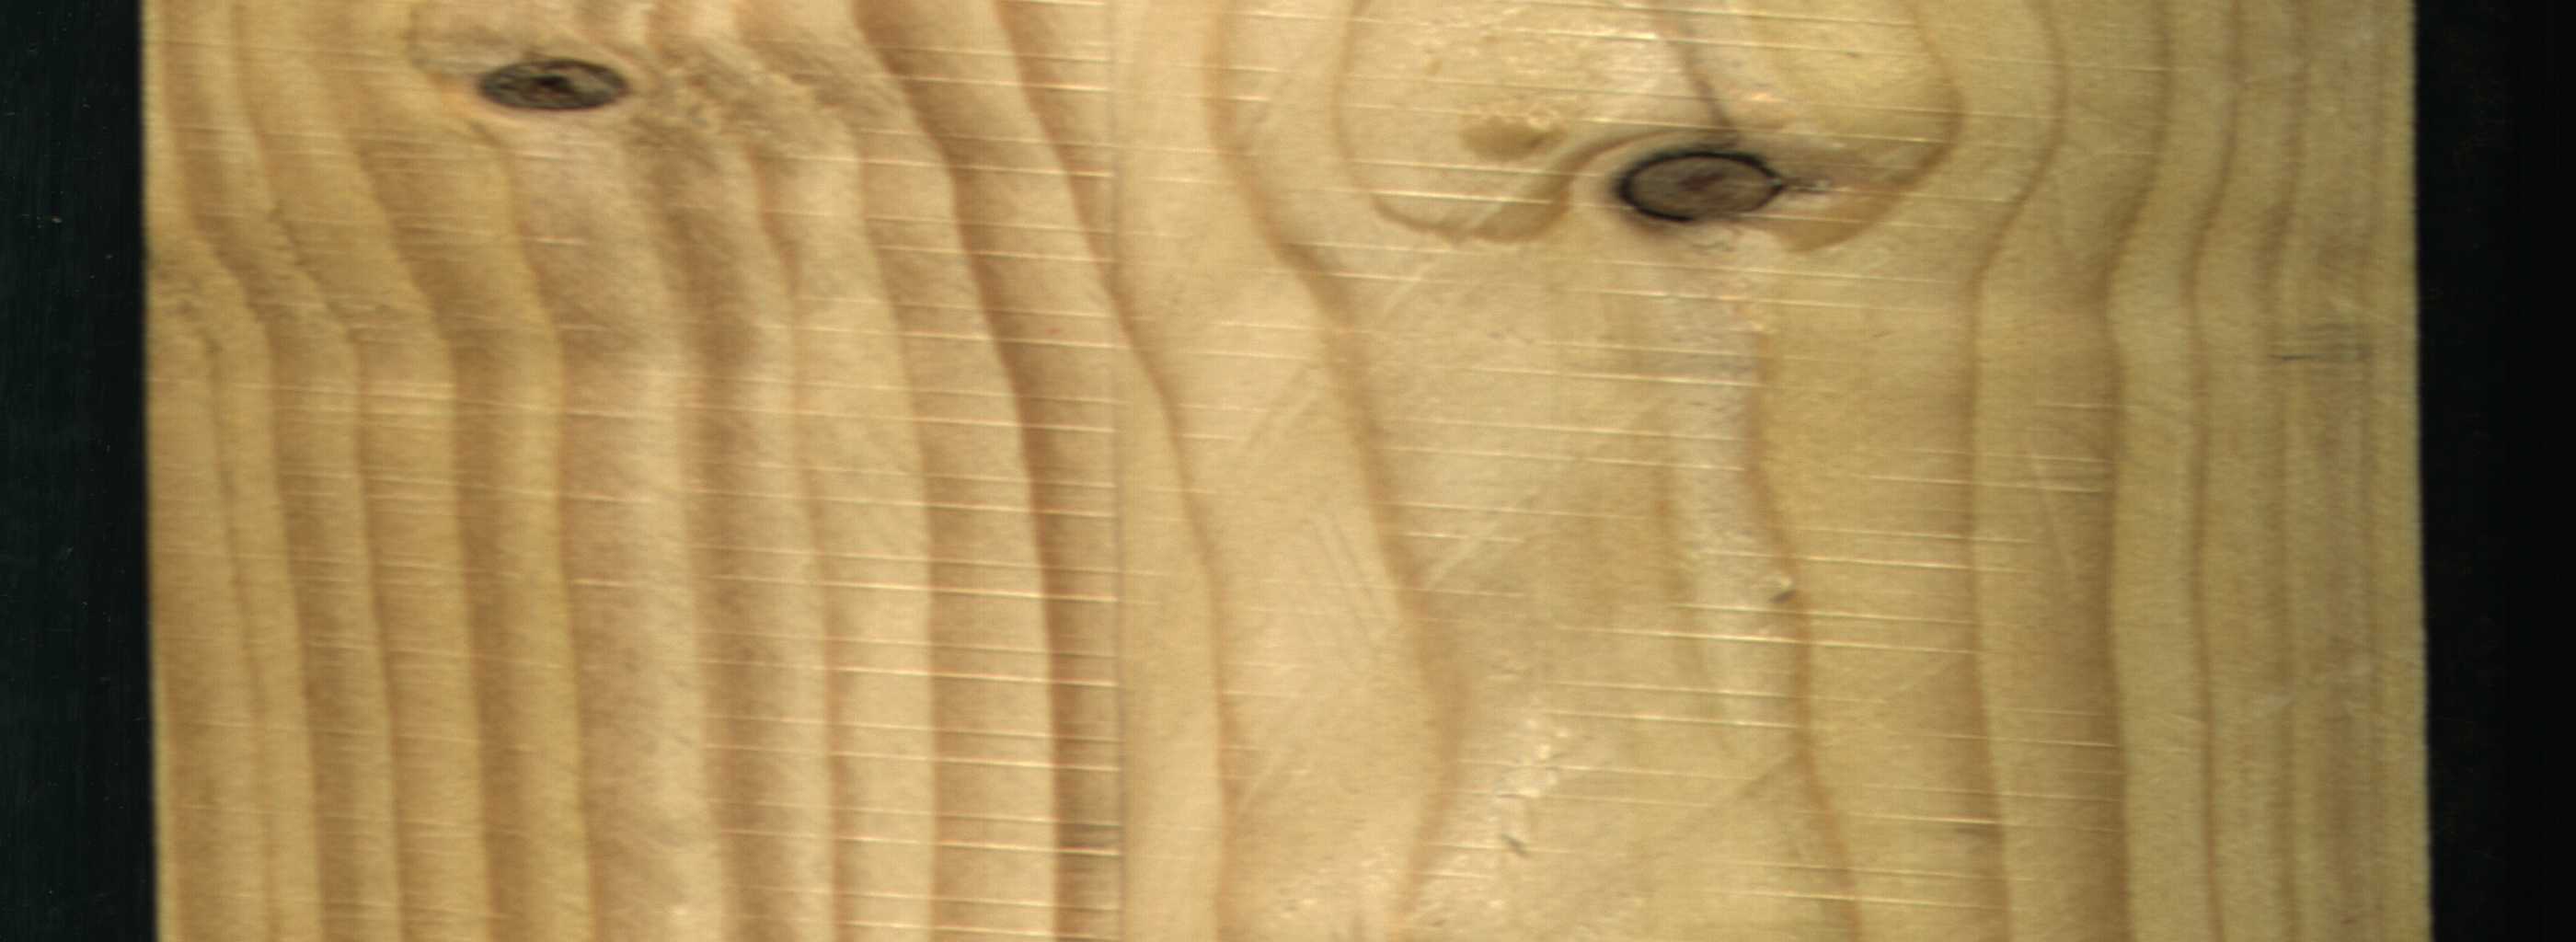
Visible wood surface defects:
Dead_Knot
Dead_Knot